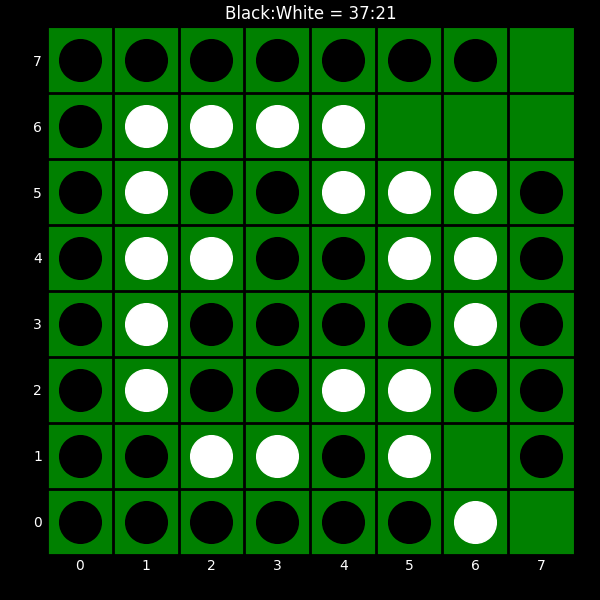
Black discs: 37
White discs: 21